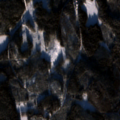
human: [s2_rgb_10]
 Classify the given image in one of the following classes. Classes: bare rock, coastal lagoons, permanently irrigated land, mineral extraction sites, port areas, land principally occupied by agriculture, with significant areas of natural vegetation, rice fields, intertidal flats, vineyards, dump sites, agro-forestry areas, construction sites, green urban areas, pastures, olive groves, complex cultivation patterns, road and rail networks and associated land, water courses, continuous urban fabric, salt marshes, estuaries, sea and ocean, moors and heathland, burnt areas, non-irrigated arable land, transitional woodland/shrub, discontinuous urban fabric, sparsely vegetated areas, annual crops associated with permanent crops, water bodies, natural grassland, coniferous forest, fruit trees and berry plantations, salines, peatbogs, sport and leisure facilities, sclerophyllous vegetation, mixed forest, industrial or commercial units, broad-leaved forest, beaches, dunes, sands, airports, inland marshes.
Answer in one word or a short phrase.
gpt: land principally occupied by agriculture, with significant areas of natural vegetation, coniferous forest, mixed forest, transitional woodland/shrub